Field crop: maize
Growth stage: 1
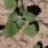
Species: chenopodium